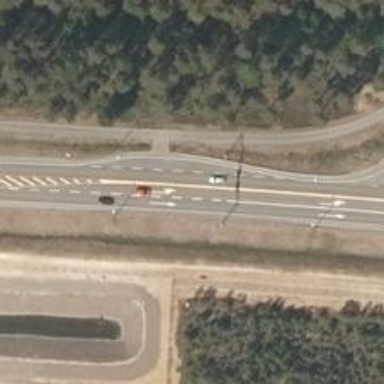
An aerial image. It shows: Asphalt trunk highway.